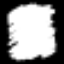
Label: squiggle